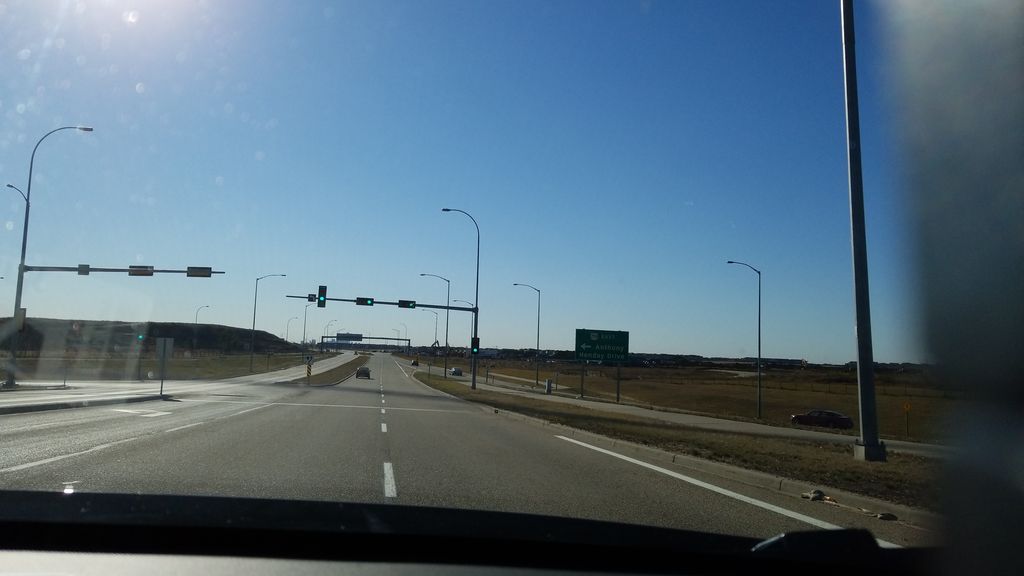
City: edmonton